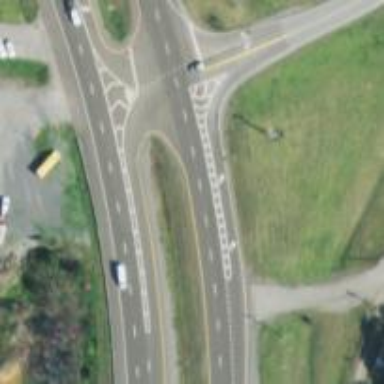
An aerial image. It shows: Trunk link highway.